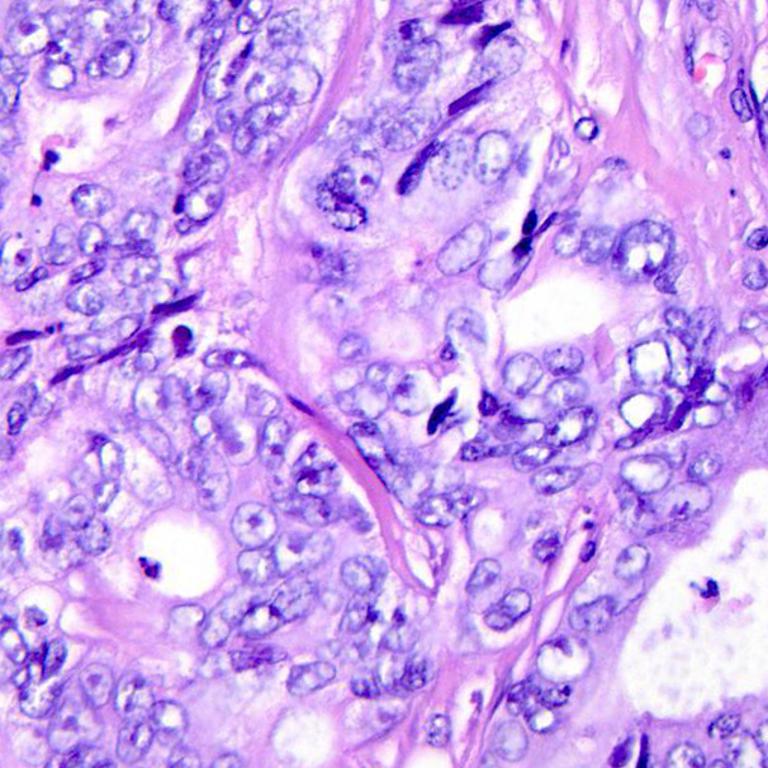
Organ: colon
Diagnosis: adenocarcinomas